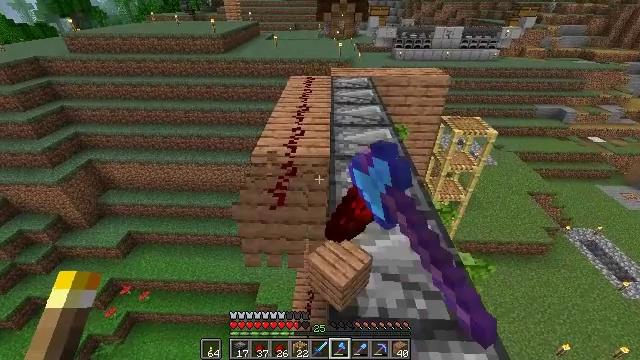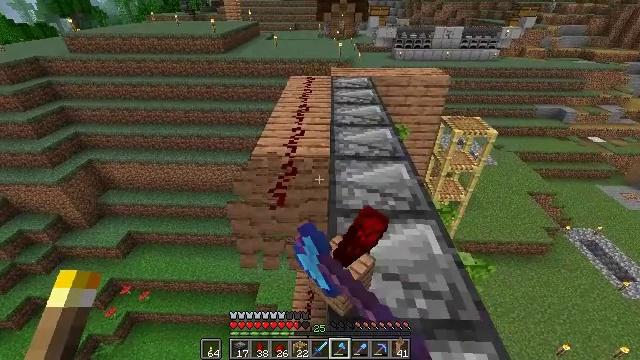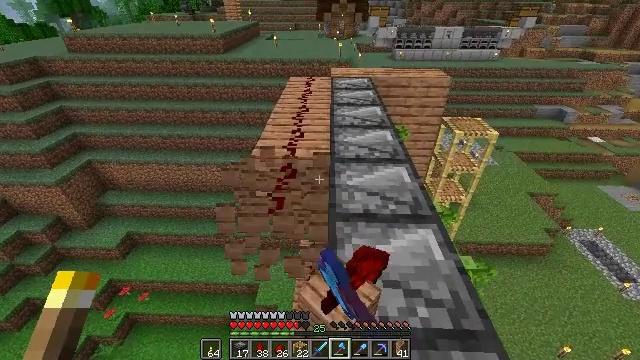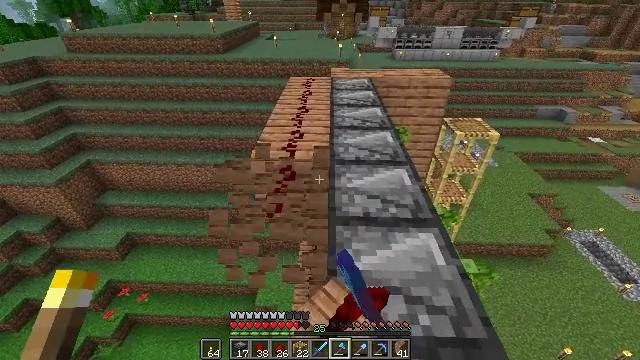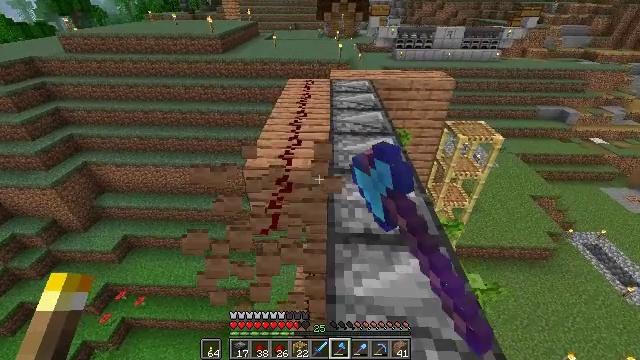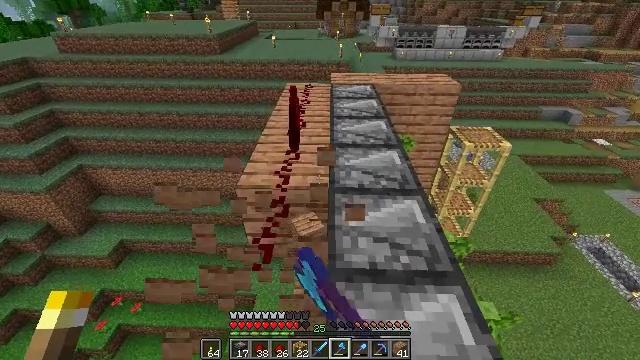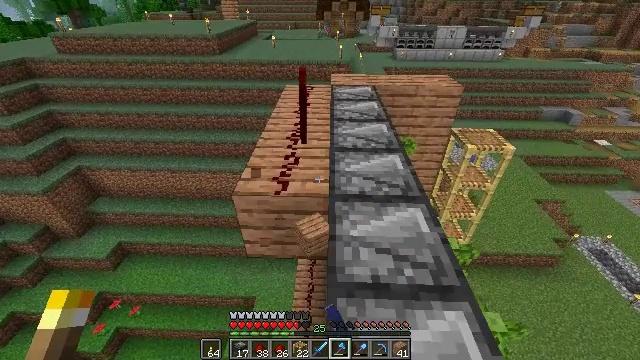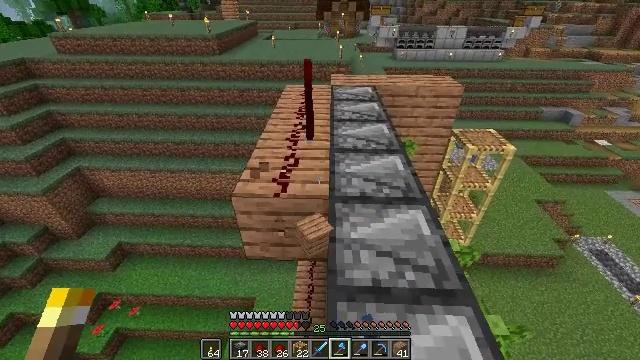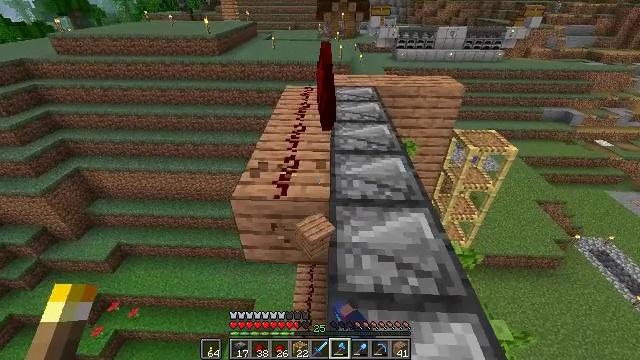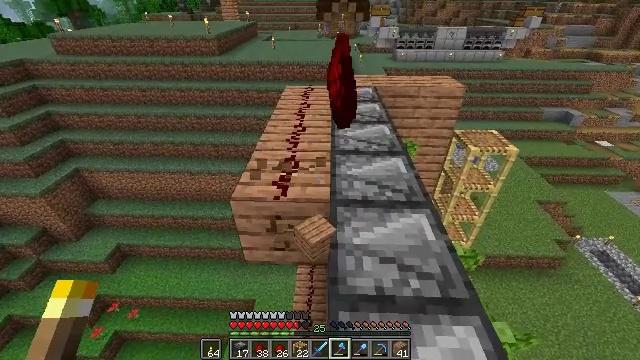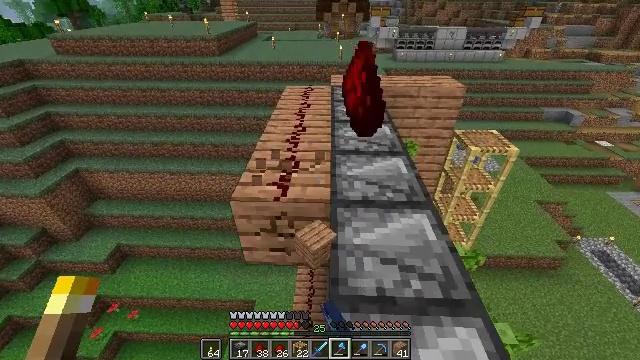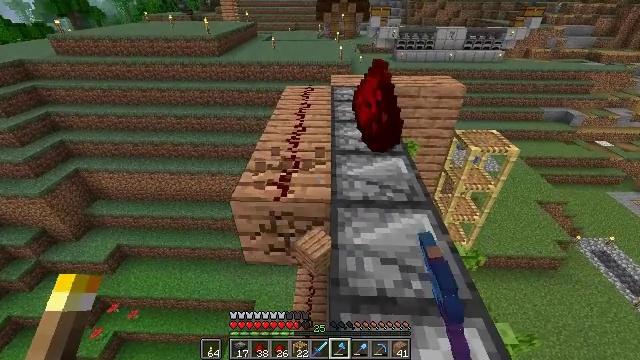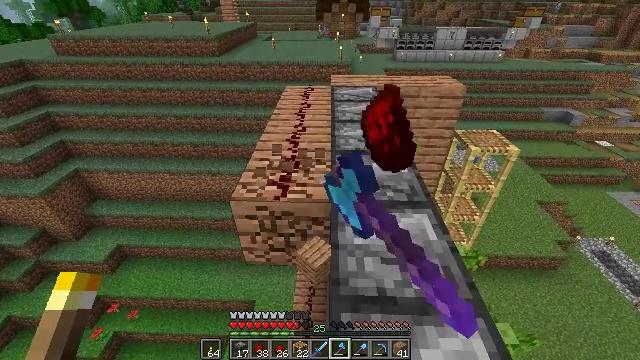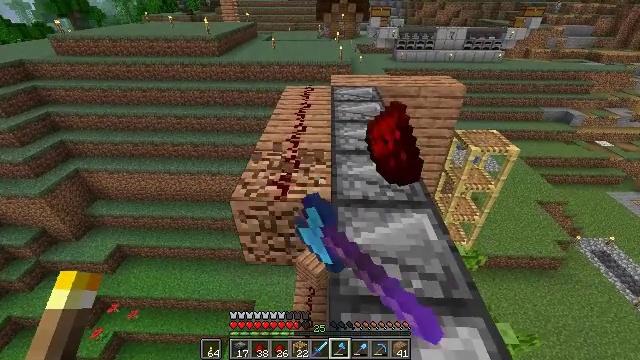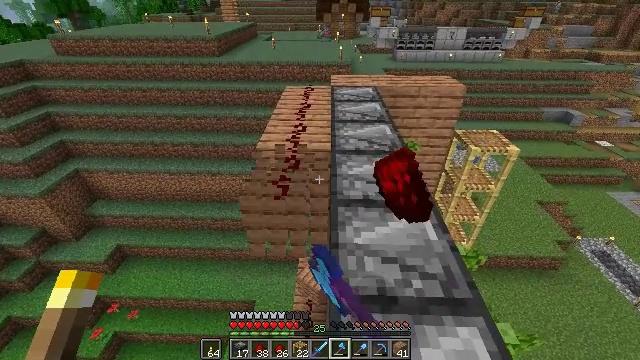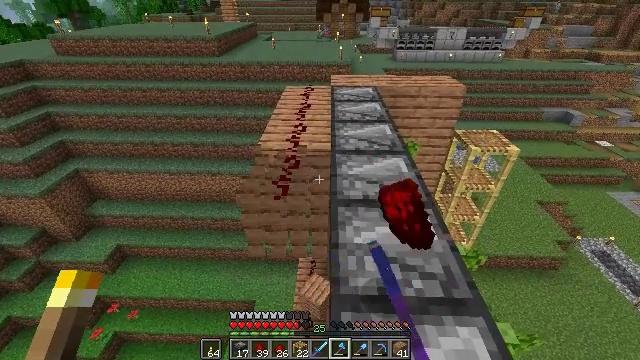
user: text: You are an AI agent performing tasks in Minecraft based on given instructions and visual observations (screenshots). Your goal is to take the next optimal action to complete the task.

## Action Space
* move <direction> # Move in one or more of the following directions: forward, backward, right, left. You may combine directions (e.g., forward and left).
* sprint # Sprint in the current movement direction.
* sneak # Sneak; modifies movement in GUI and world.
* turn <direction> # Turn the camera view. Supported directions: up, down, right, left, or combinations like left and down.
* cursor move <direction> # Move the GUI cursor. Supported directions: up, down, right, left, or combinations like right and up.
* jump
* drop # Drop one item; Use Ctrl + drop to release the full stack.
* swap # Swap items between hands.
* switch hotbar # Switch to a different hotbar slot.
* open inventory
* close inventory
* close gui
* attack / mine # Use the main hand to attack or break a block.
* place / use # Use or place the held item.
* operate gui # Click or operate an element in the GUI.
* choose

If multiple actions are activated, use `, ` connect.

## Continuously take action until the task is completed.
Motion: motion action
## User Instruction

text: Harvest jungle planks from a wall or floor.
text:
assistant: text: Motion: attack / mine
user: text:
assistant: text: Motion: move forward, attack / mine
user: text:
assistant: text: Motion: move forward, attack / mine
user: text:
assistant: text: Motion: move forward, attack / mine
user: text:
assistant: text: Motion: move forward, attack / mine
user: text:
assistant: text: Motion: attack / mine
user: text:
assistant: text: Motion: attack / mine
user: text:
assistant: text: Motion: attack / mine
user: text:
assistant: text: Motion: attack / mine
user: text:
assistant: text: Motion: attack / mine
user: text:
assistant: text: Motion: attack / mine
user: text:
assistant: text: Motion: attack / mine
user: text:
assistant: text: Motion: attack / mine
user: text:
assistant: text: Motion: attack / mine
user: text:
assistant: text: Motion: attack / mine
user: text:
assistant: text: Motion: move forward, attack / mine
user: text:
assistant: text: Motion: move forward, attack / mine
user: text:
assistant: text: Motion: move forward, attack / mine
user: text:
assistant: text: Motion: move forward, attack / mine
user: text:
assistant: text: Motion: move forward, attack / mine
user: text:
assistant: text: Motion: attack / mine
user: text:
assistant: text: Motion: attack / mine
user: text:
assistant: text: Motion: attack / mine
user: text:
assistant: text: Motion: attack / mine
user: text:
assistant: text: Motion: attack / mine
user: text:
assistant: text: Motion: attack / mine
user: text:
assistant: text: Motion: attack / mine
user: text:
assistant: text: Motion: attack / mine
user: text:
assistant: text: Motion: attack / mine
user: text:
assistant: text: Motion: move forward, attack / mine